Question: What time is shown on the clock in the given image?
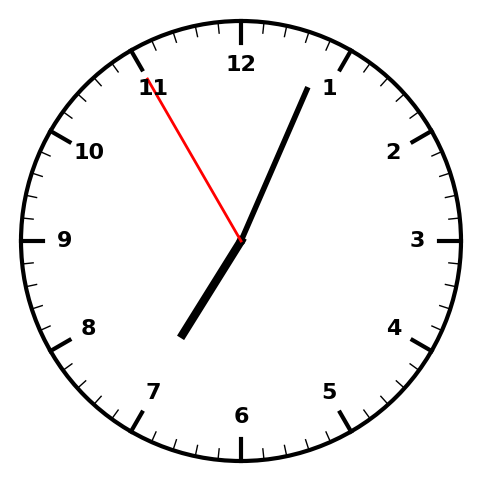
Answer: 07:03:55